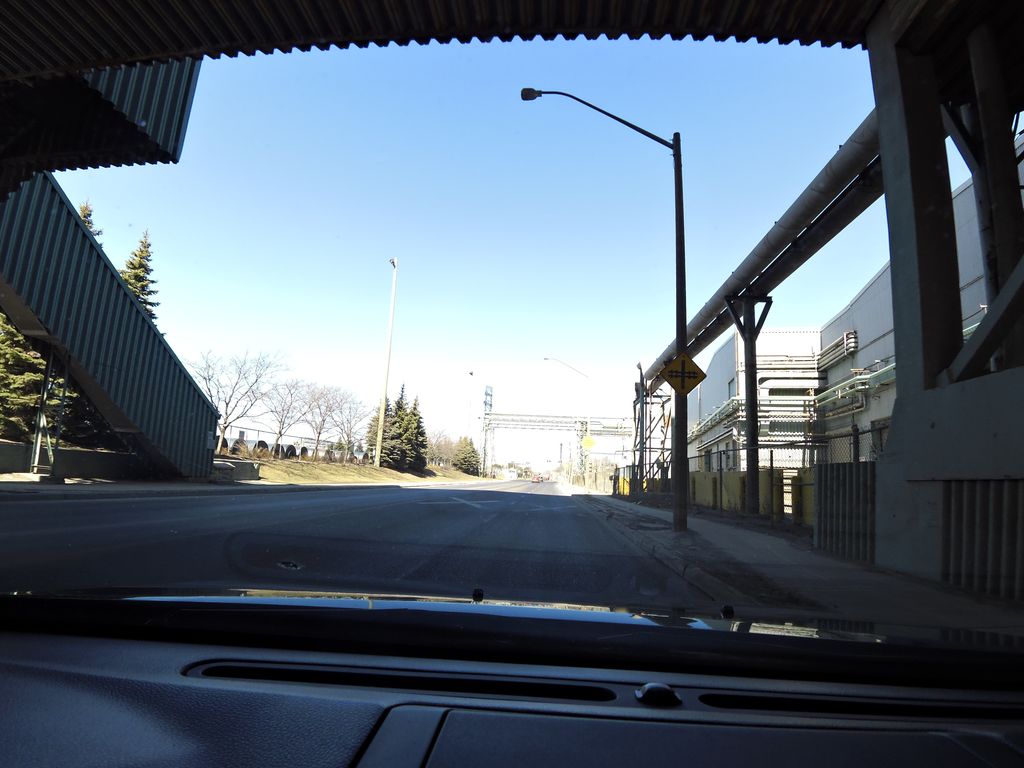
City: hamilton